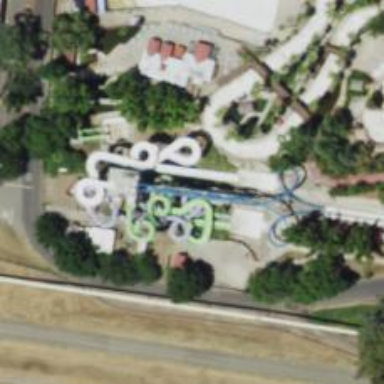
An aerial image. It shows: Covered bridge leading to water slide attraction.